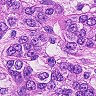
Metastatic tissue present: yes